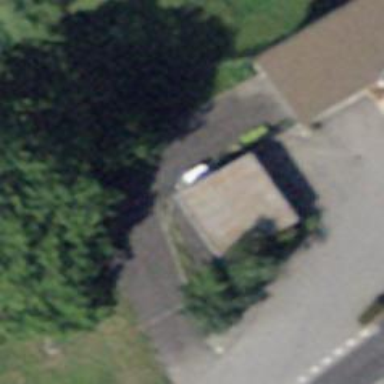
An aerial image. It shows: Fuel station.